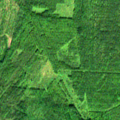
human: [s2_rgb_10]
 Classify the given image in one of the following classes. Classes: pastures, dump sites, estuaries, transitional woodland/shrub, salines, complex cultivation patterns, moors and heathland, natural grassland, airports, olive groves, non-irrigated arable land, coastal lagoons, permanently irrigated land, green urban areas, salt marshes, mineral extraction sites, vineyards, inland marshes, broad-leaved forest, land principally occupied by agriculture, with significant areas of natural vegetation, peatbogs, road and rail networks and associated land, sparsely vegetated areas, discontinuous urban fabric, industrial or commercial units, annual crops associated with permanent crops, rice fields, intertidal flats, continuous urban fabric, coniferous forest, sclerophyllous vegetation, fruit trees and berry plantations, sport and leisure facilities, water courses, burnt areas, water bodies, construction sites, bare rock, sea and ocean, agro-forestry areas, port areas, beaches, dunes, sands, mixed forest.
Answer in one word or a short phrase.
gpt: coniferous forest, mixed forest, transitional woodland/shrub